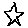
Label: star